Interaction volume radius: 10 \u00c5
Interaction volume height: 25 \u00c5
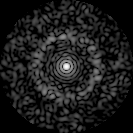
Disorder parameter: 0.8326